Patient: sex F, age 63
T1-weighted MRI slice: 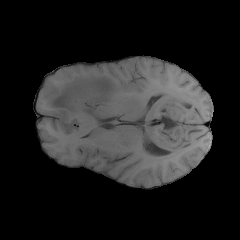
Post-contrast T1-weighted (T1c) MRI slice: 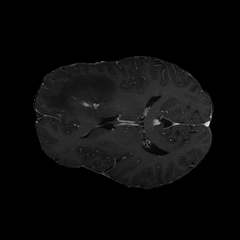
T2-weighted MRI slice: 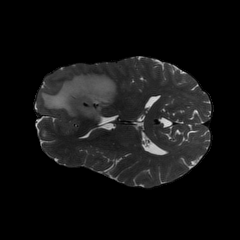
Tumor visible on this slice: yes
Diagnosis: Glioblastoma, IDH-wildtype
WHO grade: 4